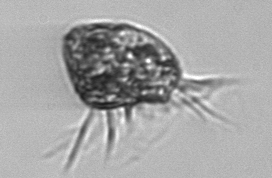
Label: Strombidium_morphotype1